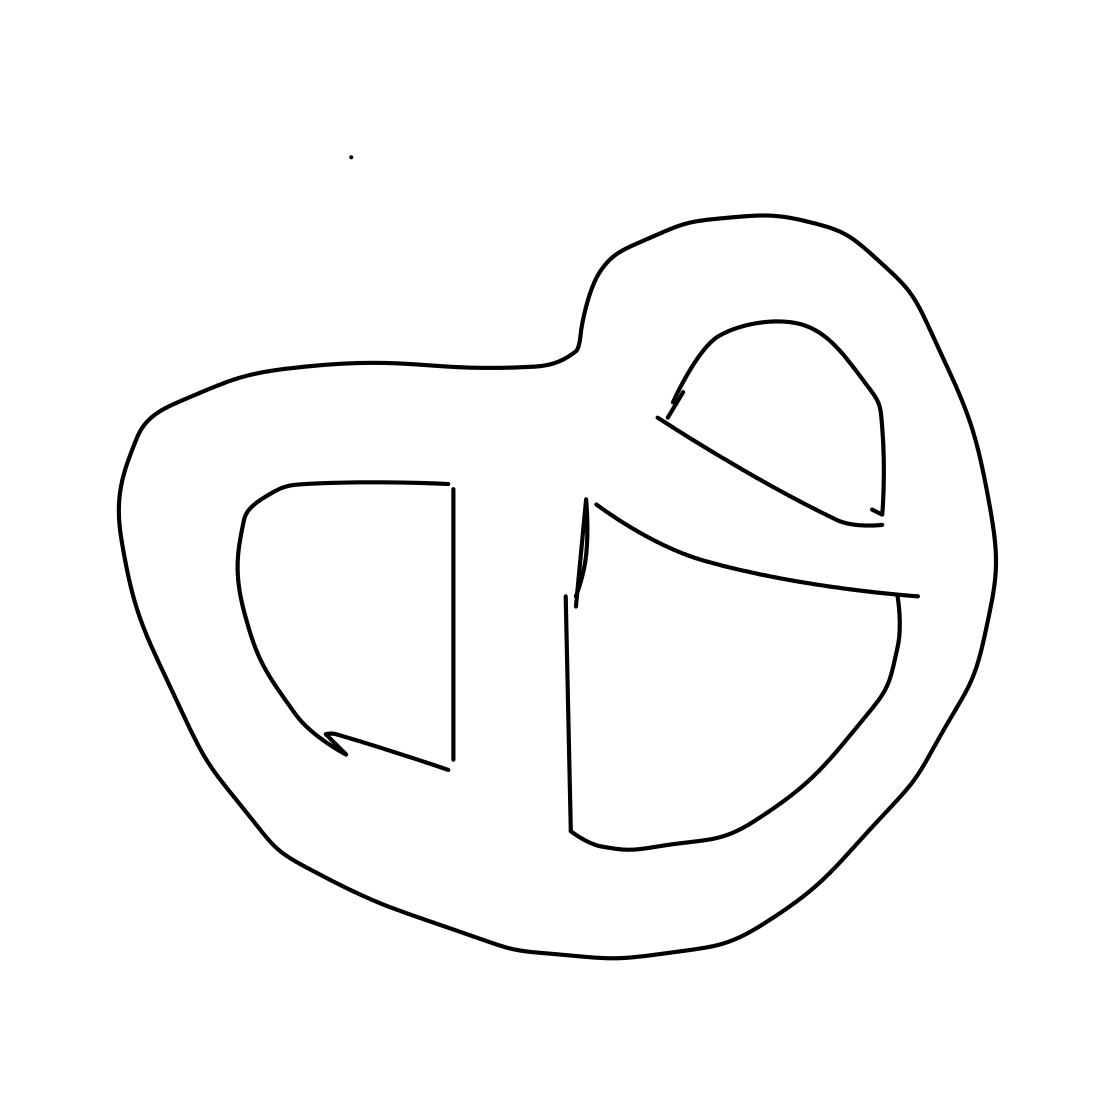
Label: pretzel